Question: In the Google Translator I've made a second instance of Google Translate with
'''
var makediv = document.createElement("secondinstance");
makediv.innerHTML = '<iframe id="iframenaturalID" width="1500" height="300" src="https://translate.google.com"></iframe>';
makediv.setAttribute("id", "iframeID");
var getRef = document.getElementById("gt-c");
var parentDiv = getRef.parentNode;
parentDiv.insertBefore(makediv, getRef);
'''
And I'm trying to copy text from auto-correction of the first instance to the textarea of the second instance:

I'm trying this (this code works if I just copy html within the Chrome inspector{using [0] or [1] to select elements with the same IDs}, however it's only possible to use two instances of the translator with iframe embedding):
'''
setInterval(function() {
var childAnchors1 = window.parent.document.querySelectorAll("#spelling-correction > a");
var TheiFrameInstance = document.getElementById("iframeID");
TheiFrameInstance.contentWindow.document.querySelectorAll("#source").value = childAnchors1.textContent;
}, 100);
'''
But the console says that it cannot read property "document" of undefined at eval, and says that the problem is in this line:
'''
TheiFrameInstance.contentWindow.document.querySelectorAll("#source").value = childAnchors1.textContent;
'''
I've tried embedding another website, and it also didn't work. I also tried to call iframe by "iframenaturalID", and tried to write 'TheiFrameInstance.contentWindow.document.querySelectorAll' without the 'contentWindow', but nothing seems to work.
I would very much appreciate any help.
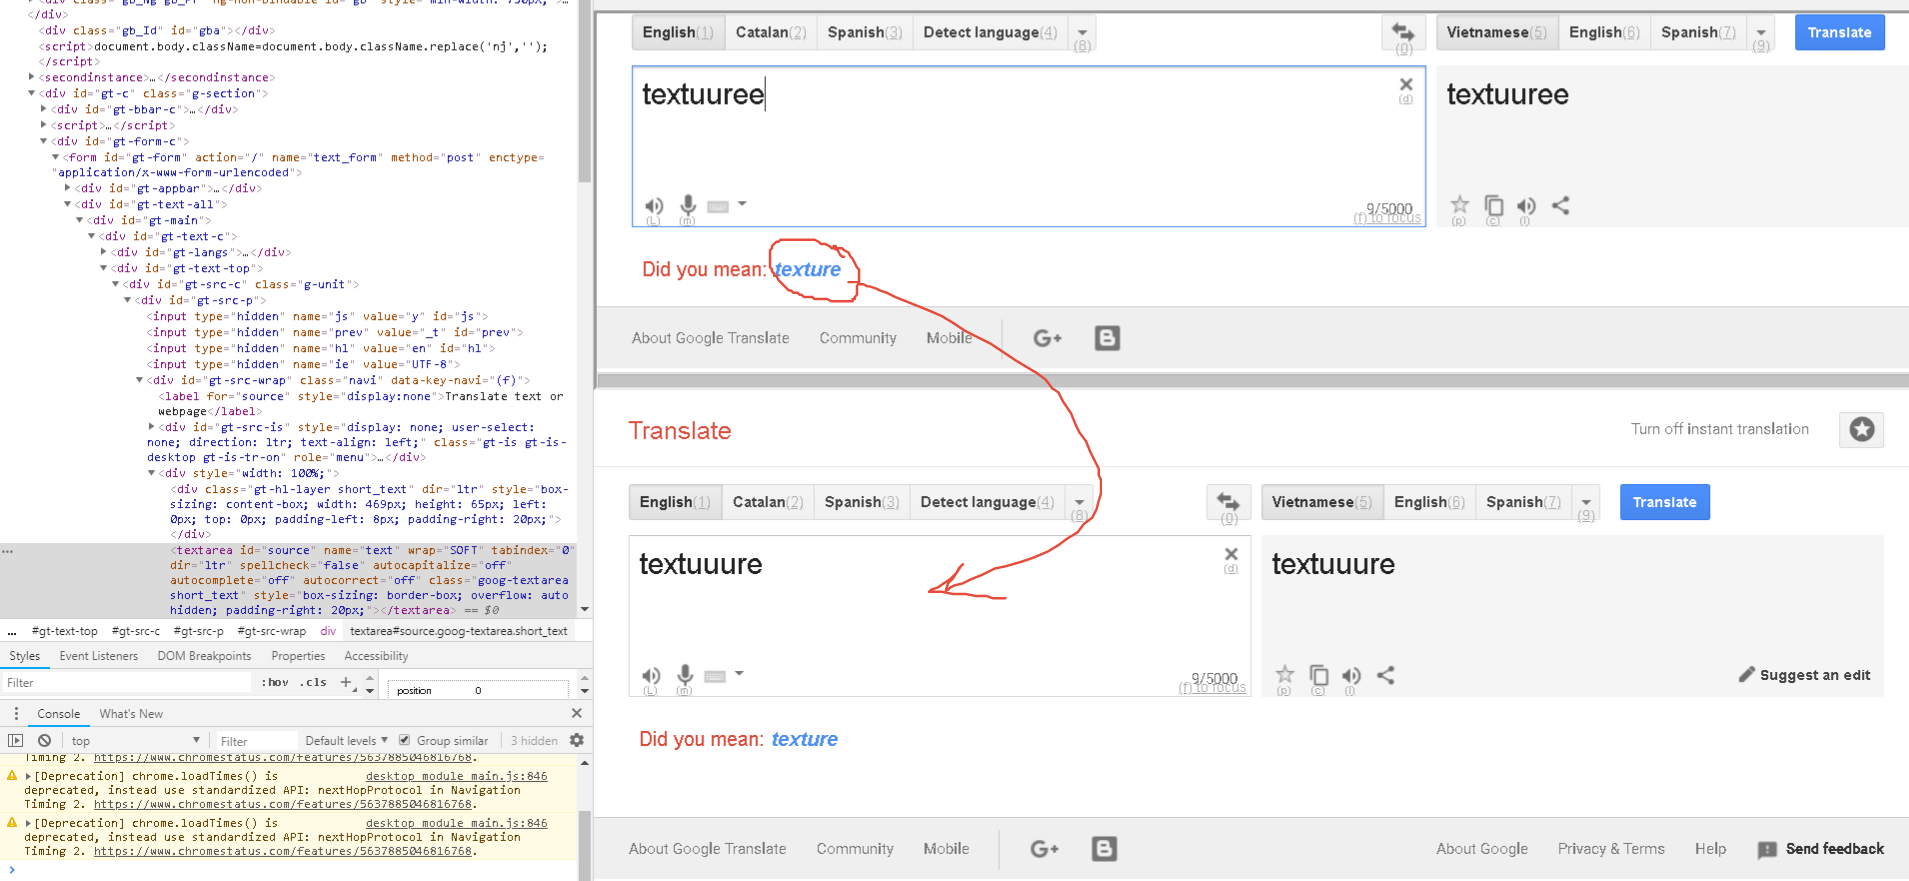
Answer: Ok, I made it work with a different method of creating iframe:
'''
var a = document.createElement('iframe');
a.src = "https://translate.google.com";
a.id = "iframenaturalID";
a.width = "1000";
a.height = "500";
document.querySelector('body').appendChild(a)
'''
And (copying textcontent from the correction div to the iframe textarea):
'''
let iframe = document.getElementById("iframenaturalID");
setInterval(function() {
let source = iframe.contentWindow.document.getElementById("source");
let destination = window.parent.document.querySelector("#spelling-correction > a");
source.value = destination.textContent;
}, 100);
'''
Now it does what I tried to do, however I still get mistake message: 'Uncaught TypeError: Cannot set property 'value' of null at eval', which points at this line: 'source.value = destination.textContent;'. It's not a big problem though, but still it's strange that it returns this mistake...